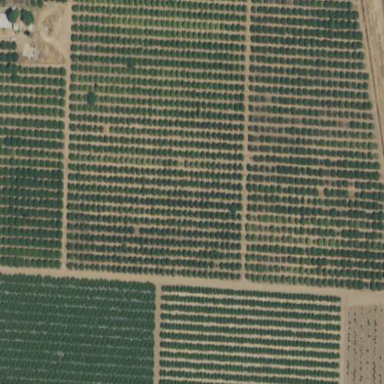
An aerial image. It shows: Orange orchard with beautiful orange trees.